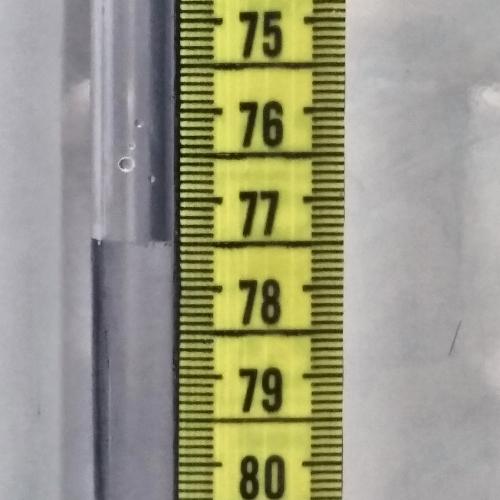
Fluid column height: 77.5 cm